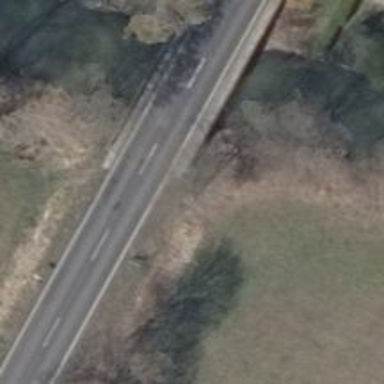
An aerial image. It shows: Secondary road on asphalt bridge.